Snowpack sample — Buffalo Mountain, Silverthorne, Colorado, USA (1/25/25, 10:11 AM MST)
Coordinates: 39.6222, -106.1139
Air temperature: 22 °F
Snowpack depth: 110 cm
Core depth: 30 cm
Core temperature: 42.8 °F
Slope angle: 12°, slope face: 102°
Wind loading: high
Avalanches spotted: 0
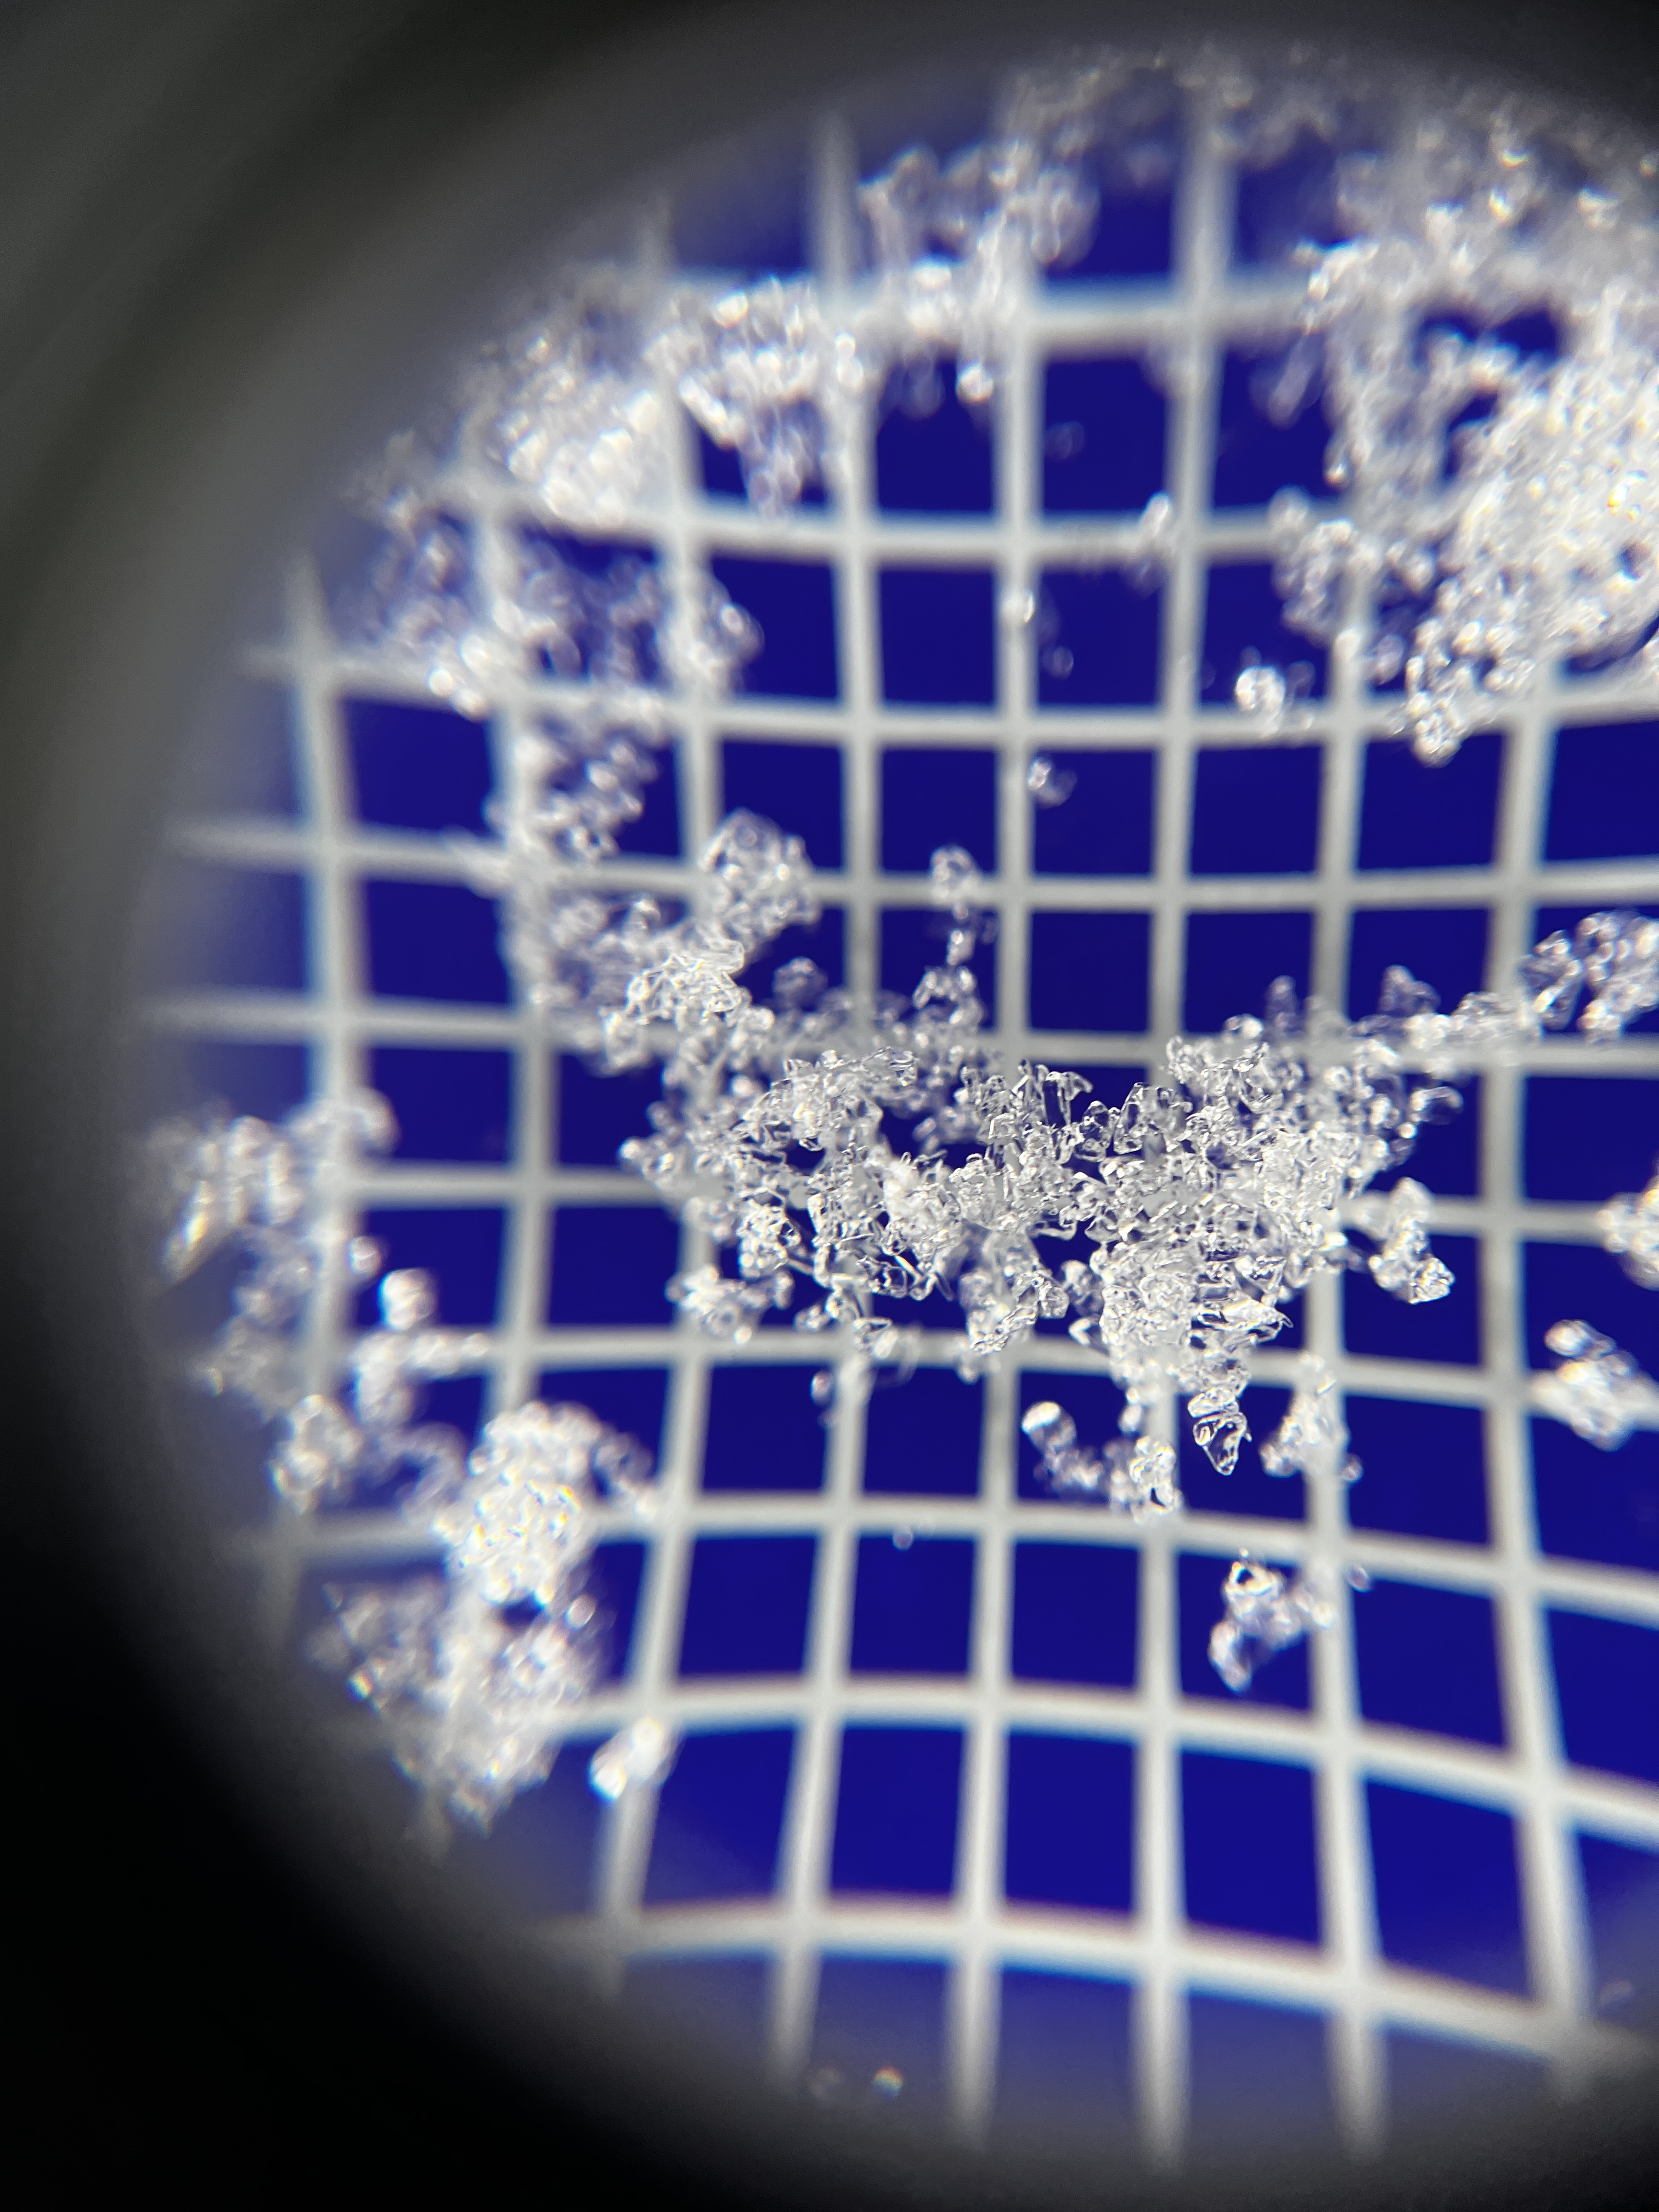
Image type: magnified_profile
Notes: No avalanches nearby, collected on the outskirts of a fire break 15 meters from the treeline, on way to Buffalo and Red Mountain